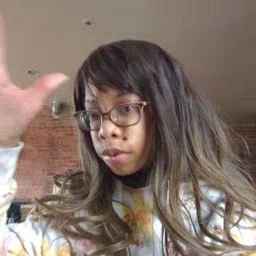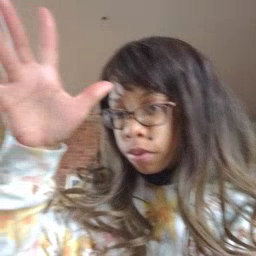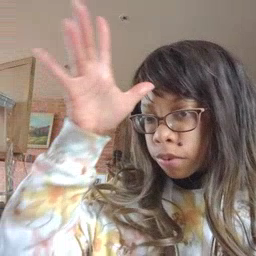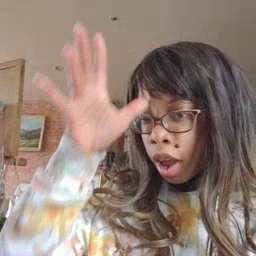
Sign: man